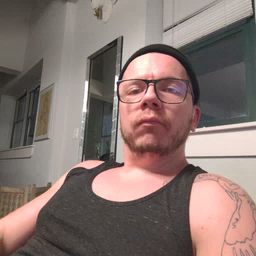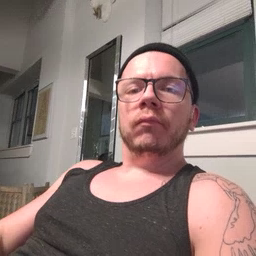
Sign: eye